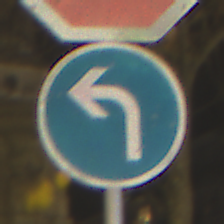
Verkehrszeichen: VorgeschriebeneFahrtrichtungLinks
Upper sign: Stop
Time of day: Night
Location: Outdoor (Urban)
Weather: Clear
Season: NotSpecified
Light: Artificial